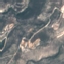
Land use / land cover: HerbaceousVegetation